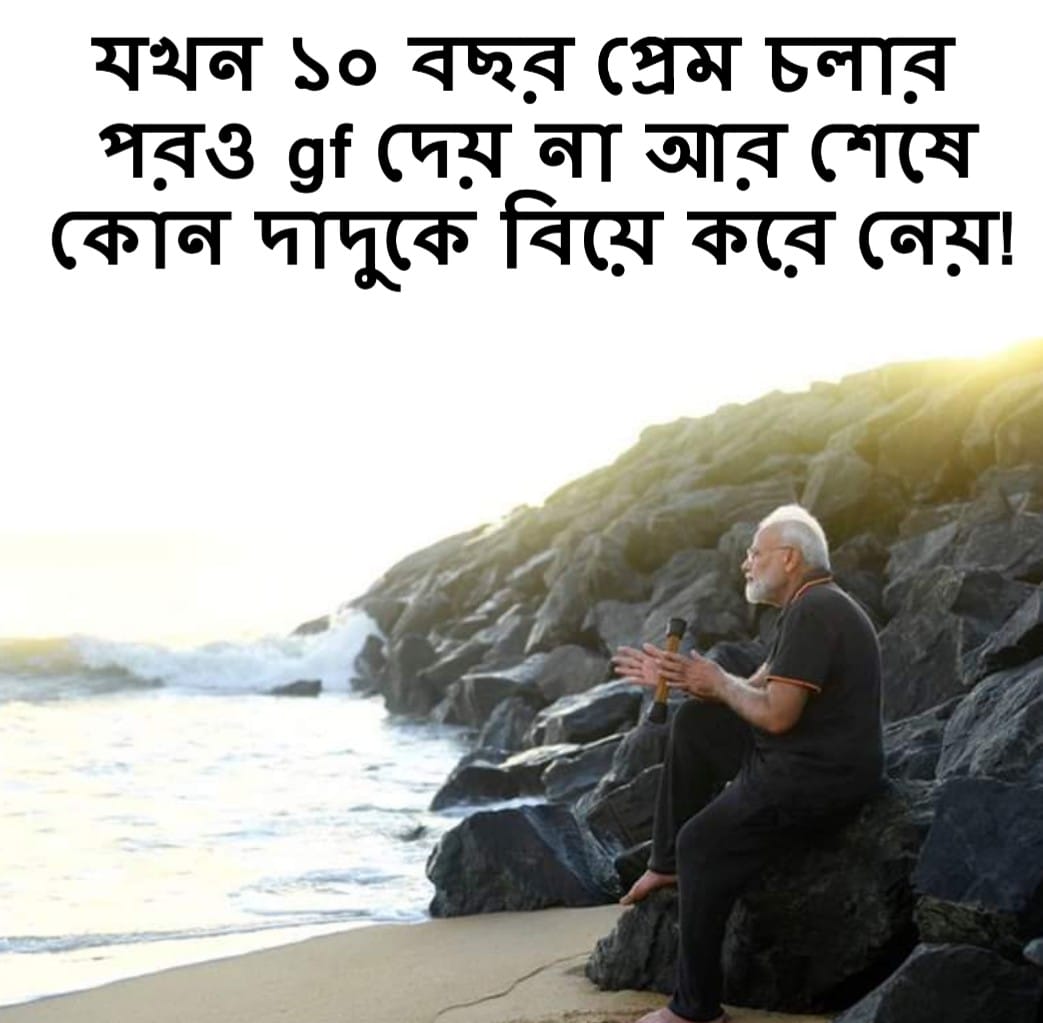
Caption: যখন ১০ বছর প্রেম চলার পরও gf দেয় না আর শেষে কোন দাদুকে বিয়ে করে নেয় !
Label: hate